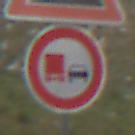
Verkehrszeichen: UeberholverbotKraftfahrzeuge
Zusatzzeichen oben: Steigung10
Umgebung: Outdoor, Nature
Tageszeit: Midday
Wetter: Overcast
Licht: Natural
Jahreszeit: NotSpecified
Kontrast: LowContrast